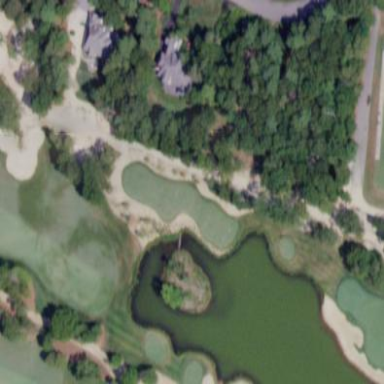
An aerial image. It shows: Rough area in golf course.